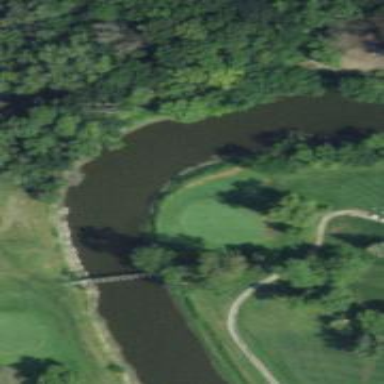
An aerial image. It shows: Golf hole.